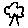
Label: tree